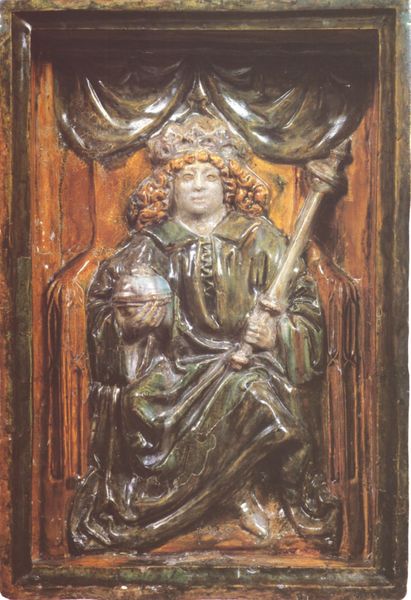
Titel: Ofenkachel mit der Gestalt König Matthias’ aus Buda
Institution: Budapest, Historisches Museum
Schlagwörter: fuß, mann, gelb, grün, sitzen, braun, grau, haar, holz, blond, vorhang, gewand, mantel, sitzend, krone, locken, skulptur, relief, könig, thron, dick, foto, kugel, herrscher, fliese, kachel, schnitzerei, wachs, zepter, chorgestühl, reichsapfel, engelhaft, kirchengestühl